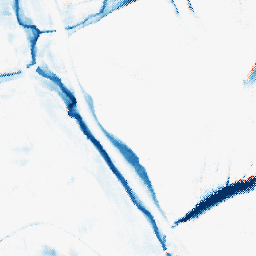
Category: morphological
Decomposition family: morphological_rect
Decomposition parameters: operation: closing
width: 20
height: 20
Upsampling method: regularized
Upsampling parameters: scale: 4
lambda_reg: 0.1
Upsampling scale: 4